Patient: sex M, age 36
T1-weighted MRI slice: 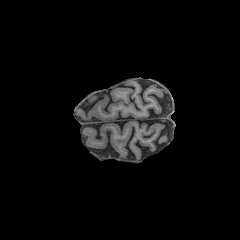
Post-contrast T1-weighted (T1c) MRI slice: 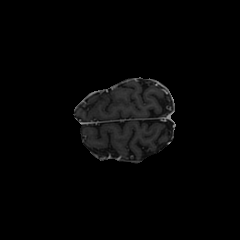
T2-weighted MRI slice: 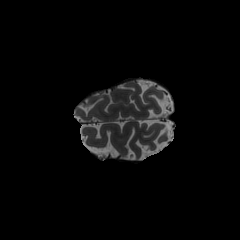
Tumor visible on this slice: no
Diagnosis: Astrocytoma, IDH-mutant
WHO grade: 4